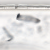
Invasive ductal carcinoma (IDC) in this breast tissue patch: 0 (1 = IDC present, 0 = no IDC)